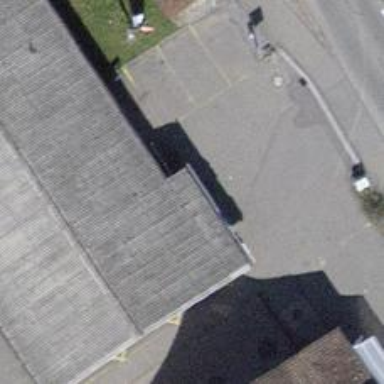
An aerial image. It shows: Post box.